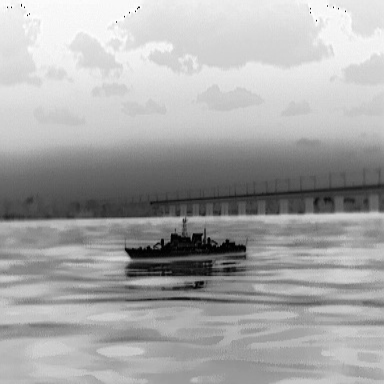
There is a warship in the infrared image.